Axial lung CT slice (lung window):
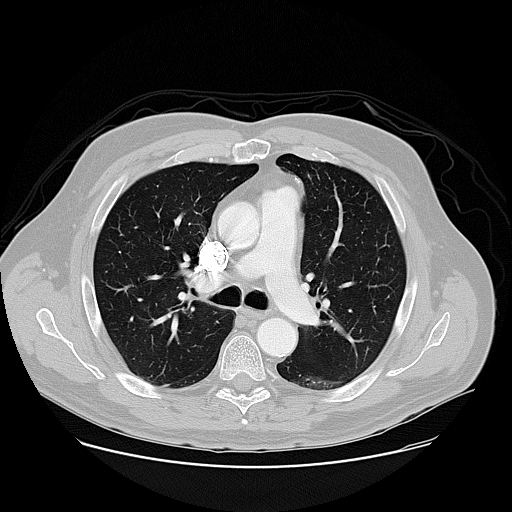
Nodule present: no